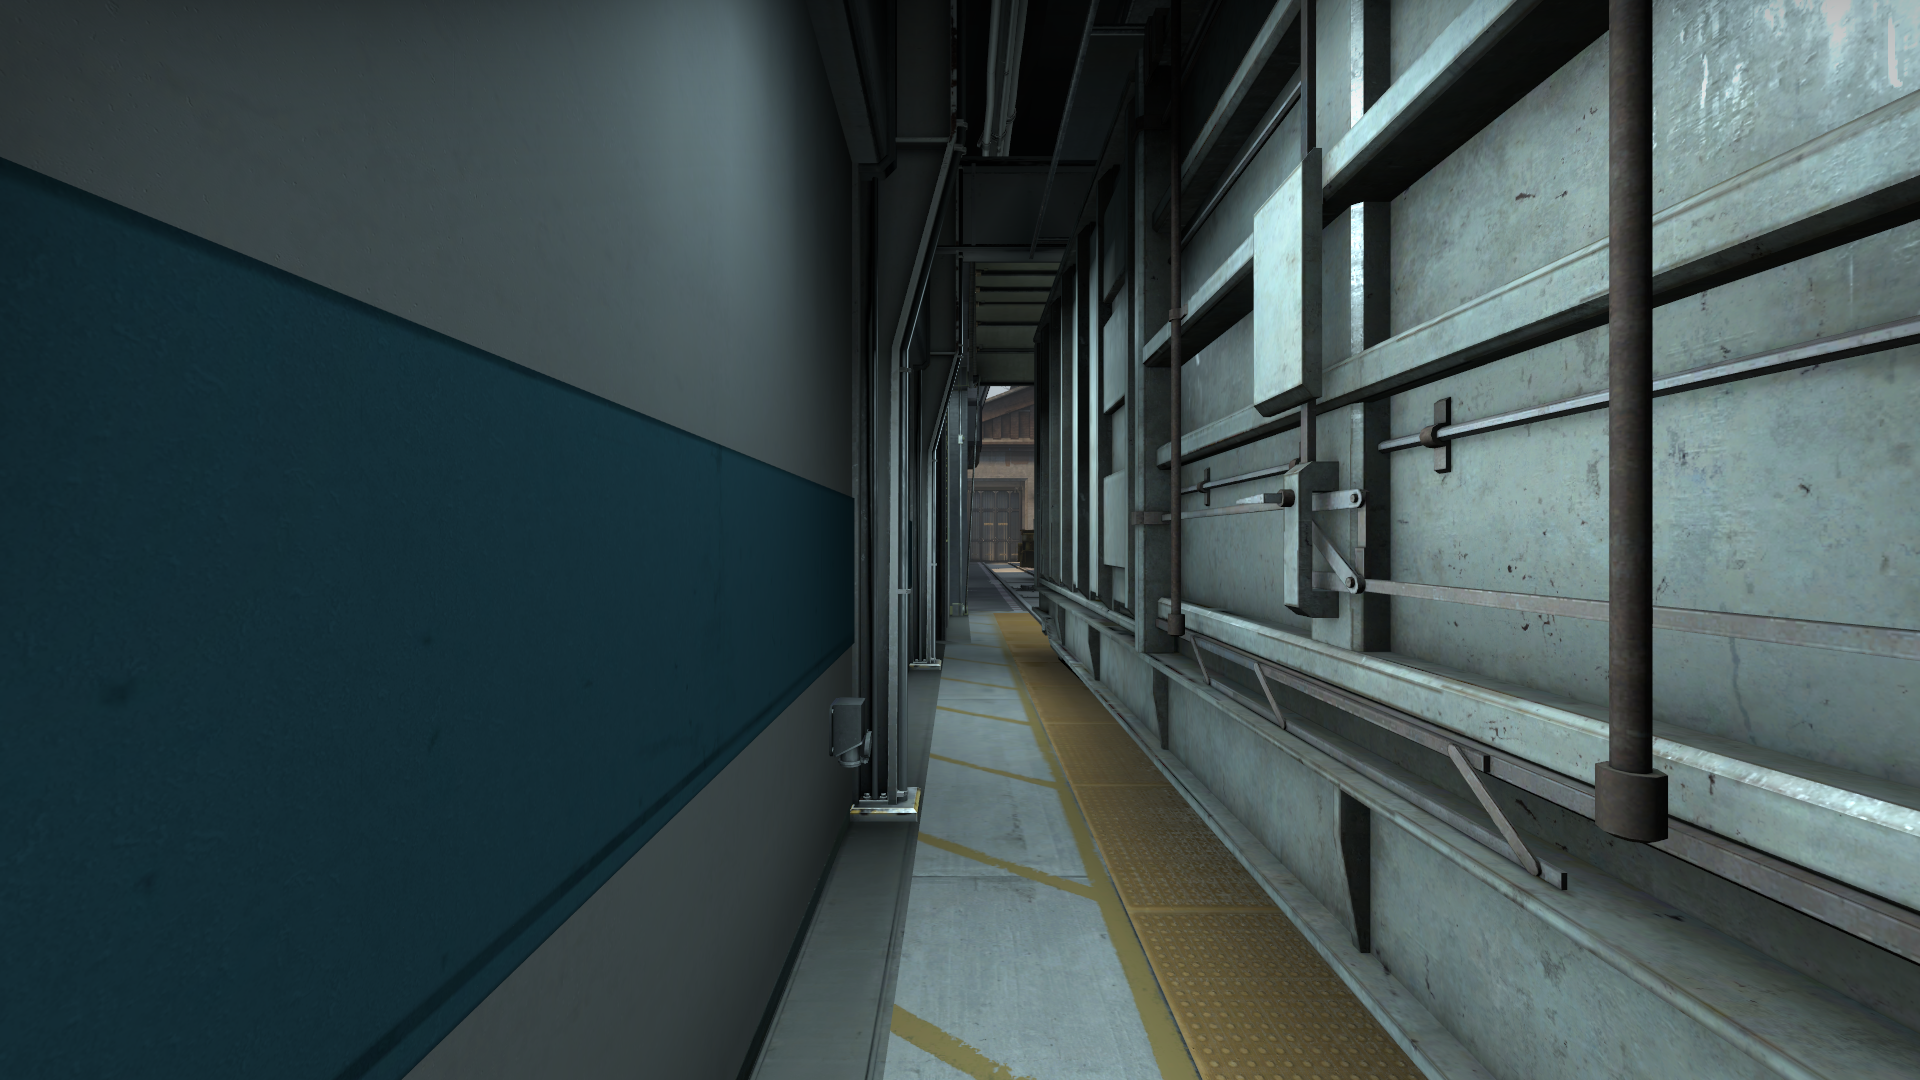
Map: de_train